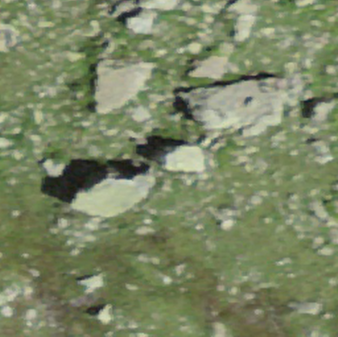
Label: bouldering_area